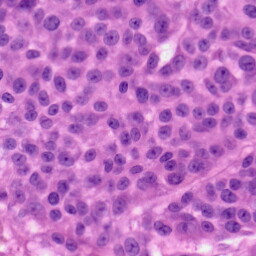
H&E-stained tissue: Skin